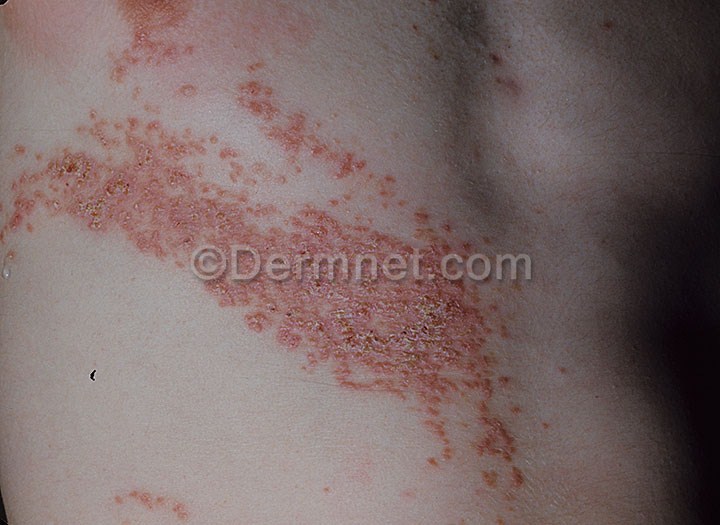
Disease: Bullous Disease Photos